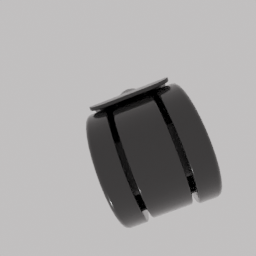
Label: mechanical